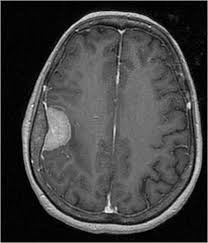
Label: meningioma